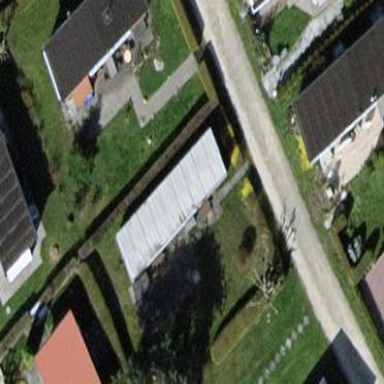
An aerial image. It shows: Static caravan.